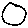
Label: moon